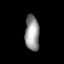
Tissue: lung
Cell type: Endothelial cells
Senescence score: 0.6449
Nuclear area (px): 496
Mean DAPI intensity: 149.98